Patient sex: M
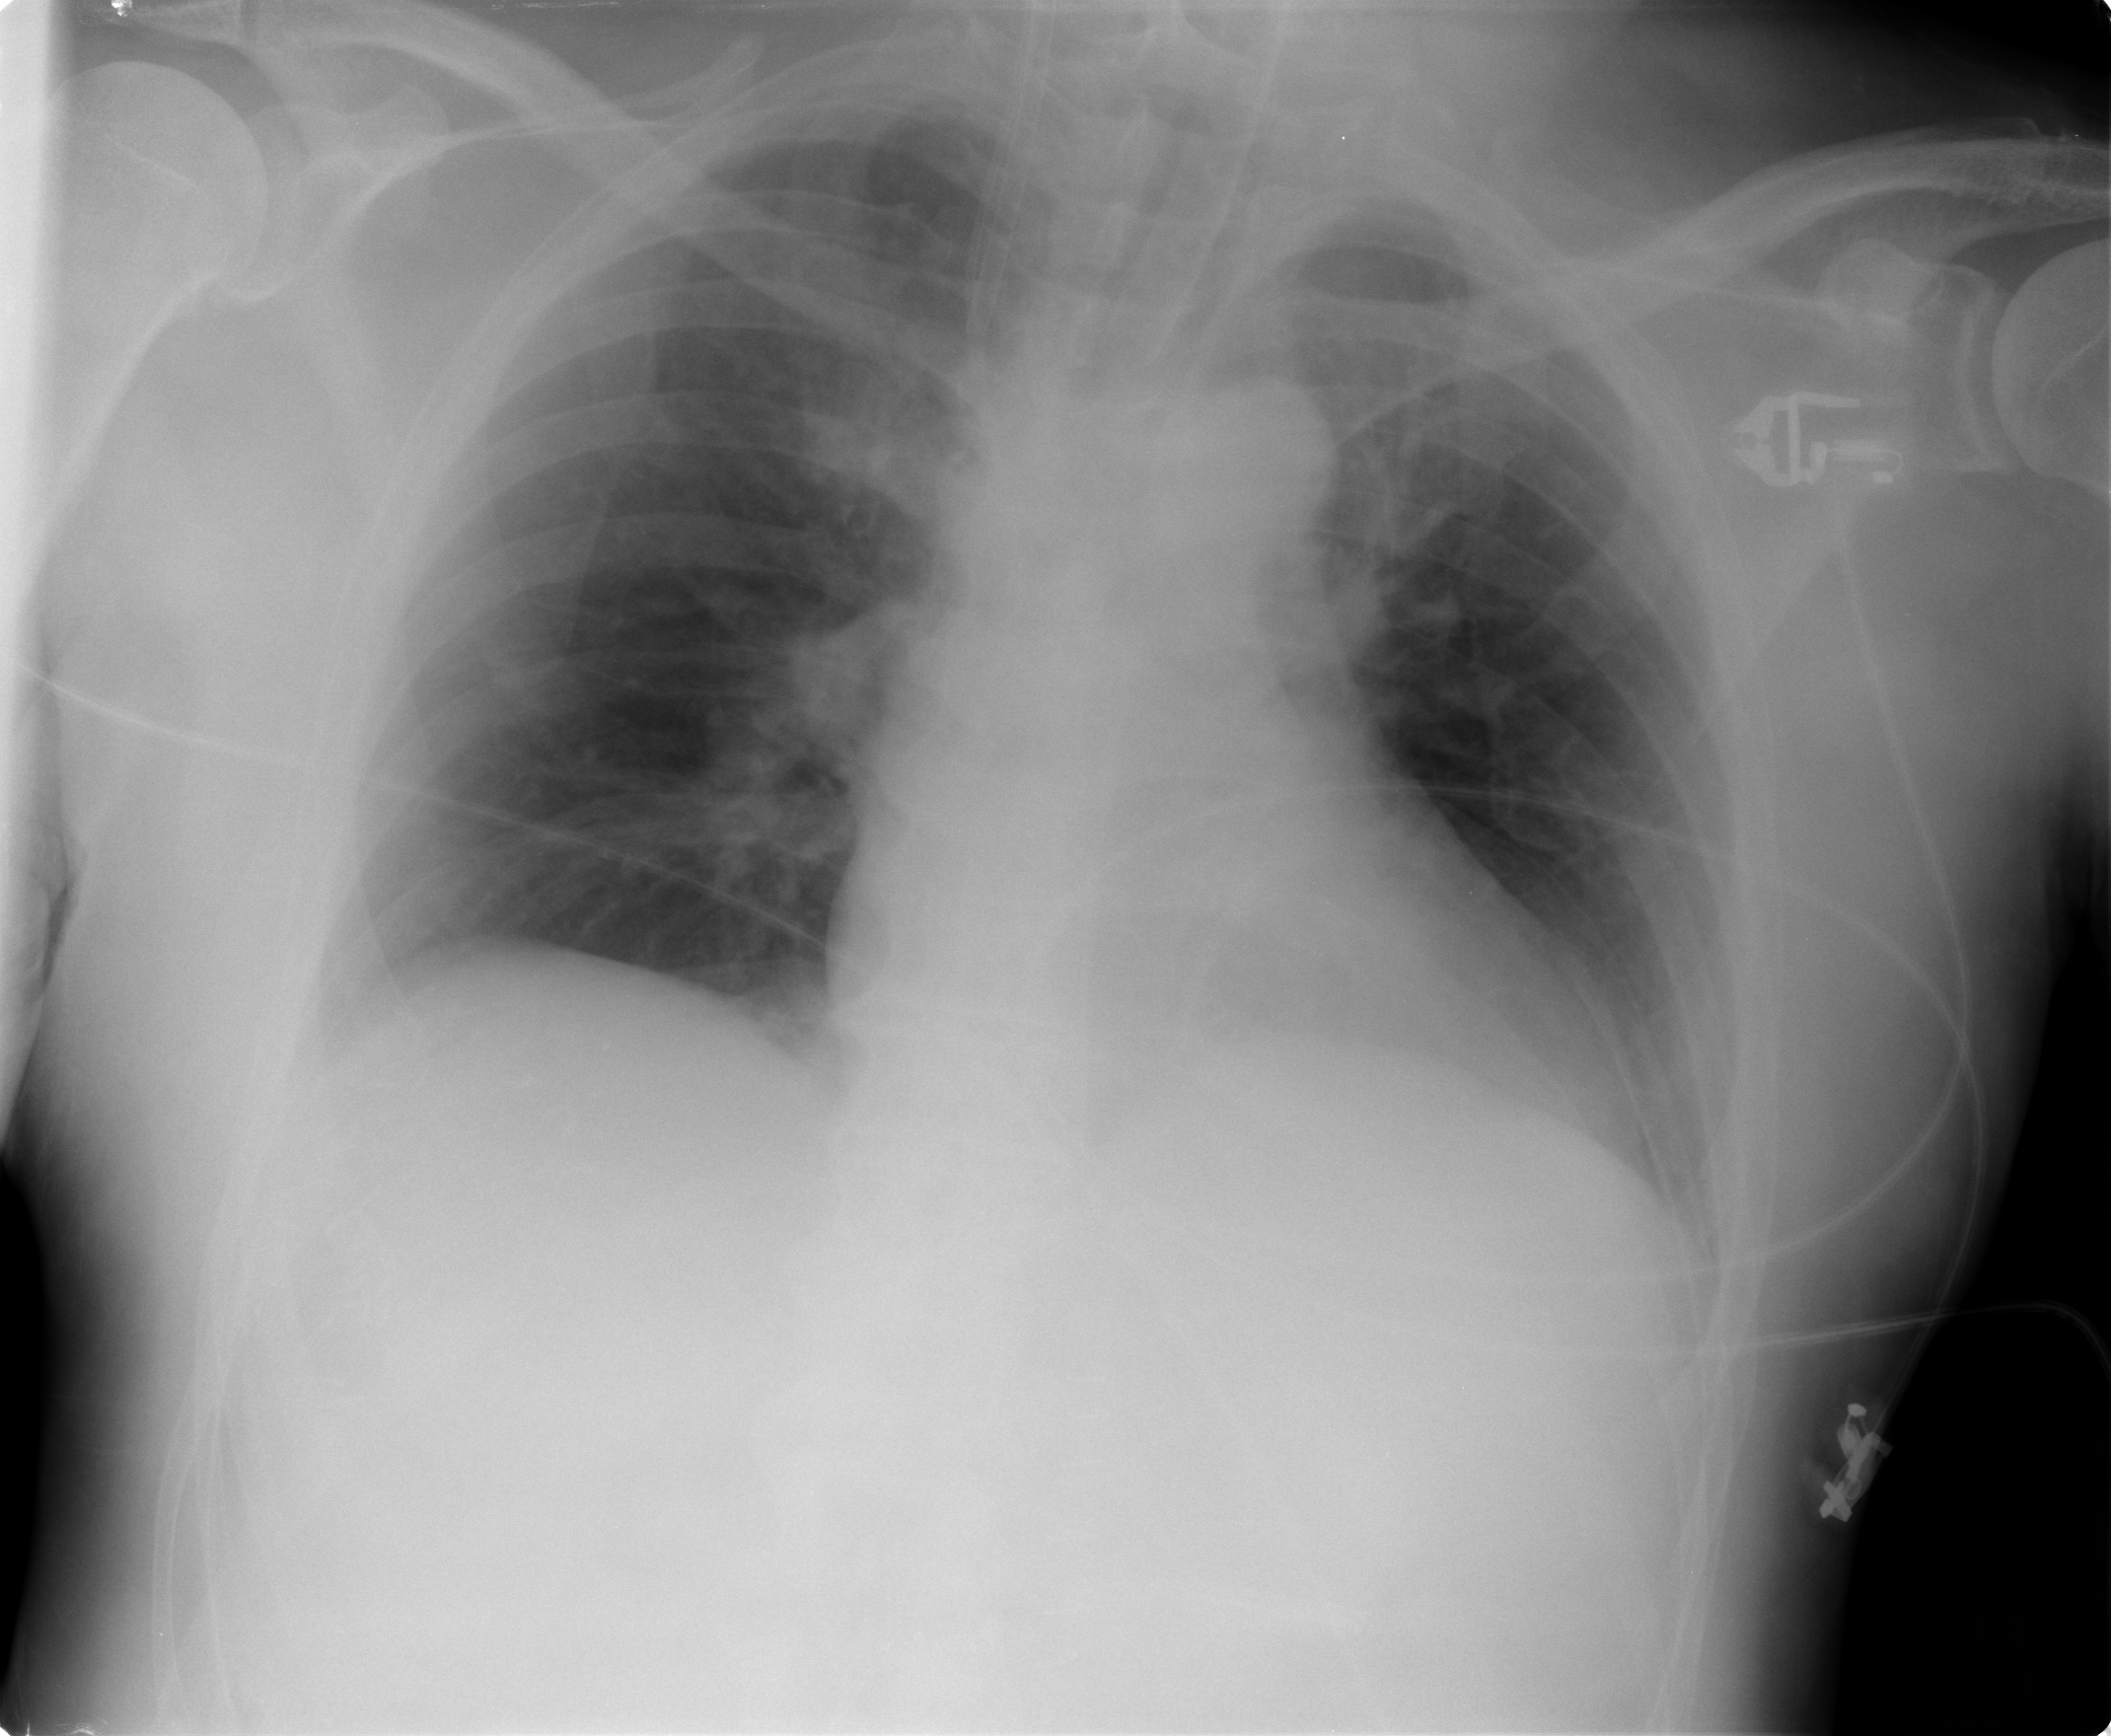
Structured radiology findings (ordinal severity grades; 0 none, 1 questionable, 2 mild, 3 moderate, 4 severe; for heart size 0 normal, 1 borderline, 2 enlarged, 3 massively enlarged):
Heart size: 1
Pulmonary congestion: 2
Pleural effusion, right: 0
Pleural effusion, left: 0
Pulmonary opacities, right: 1
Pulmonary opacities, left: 1
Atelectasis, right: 0
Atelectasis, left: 1